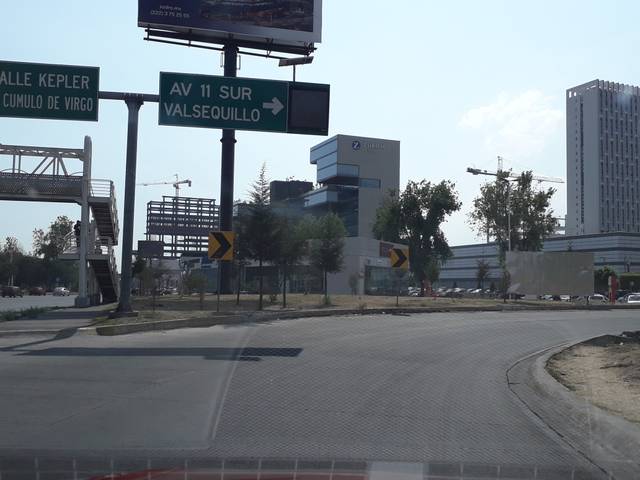
Region: Mexico
Coordinates: 19.028, -98.234